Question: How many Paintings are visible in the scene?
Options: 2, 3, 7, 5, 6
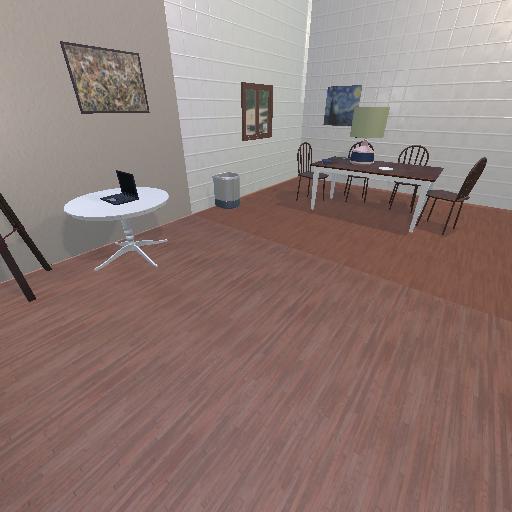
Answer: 2